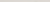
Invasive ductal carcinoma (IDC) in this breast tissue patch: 0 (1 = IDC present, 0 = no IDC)